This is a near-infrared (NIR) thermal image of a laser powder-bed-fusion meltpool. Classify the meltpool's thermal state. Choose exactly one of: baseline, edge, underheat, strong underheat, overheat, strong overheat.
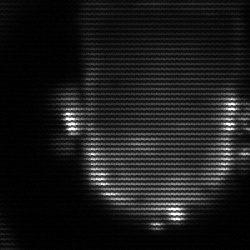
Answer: baseline